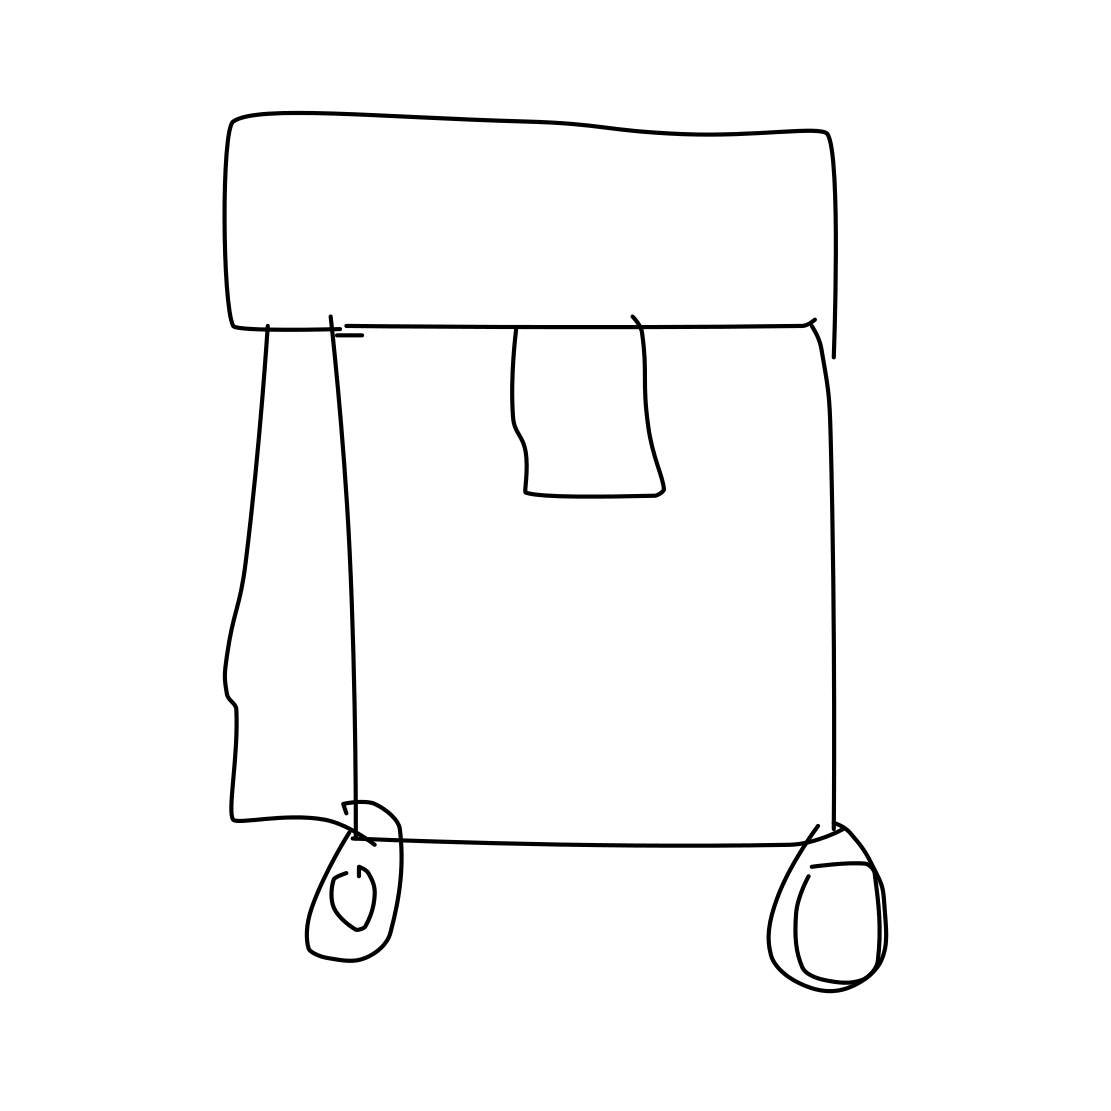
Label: cabinet